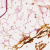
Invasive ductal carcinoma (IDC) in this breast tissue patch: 0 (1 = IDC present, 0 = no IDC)